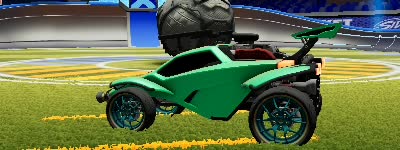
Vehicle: octane